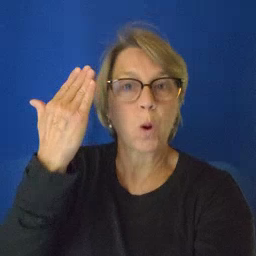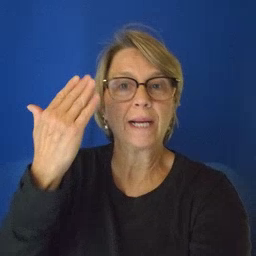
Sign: morning